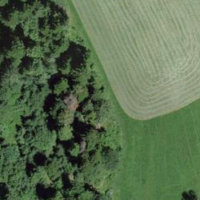
EUNIS habitat code: 44
Species observed at this site:
Stellaria graminea